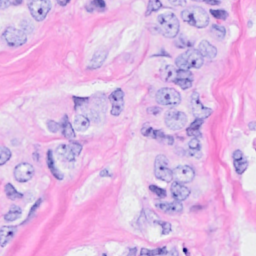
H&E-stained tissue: Breast